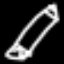
Label: pencil